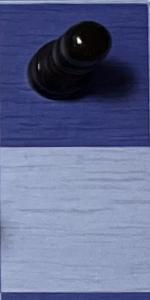
Label: Empty